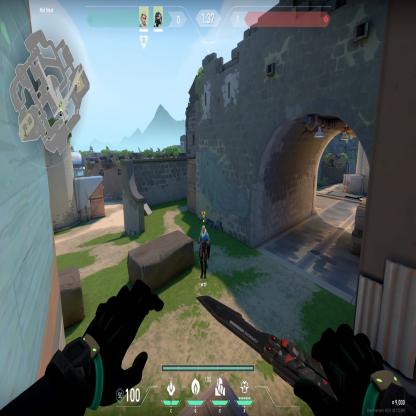
Label: teammate